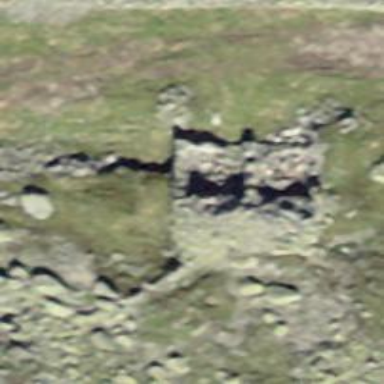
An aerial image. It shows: Ruins of building.